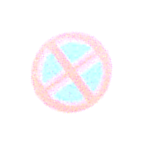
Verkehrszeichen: AbsolutesHalteverbot
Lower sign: ZeitangabenMitBeschraenkungAufWochentage4
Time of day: SunriseSunset
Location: Outdoor (Nature)
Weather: Clear
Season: NotSpecified
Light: Natural